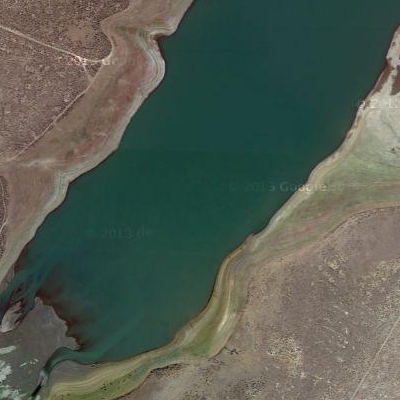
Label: dRiverLake